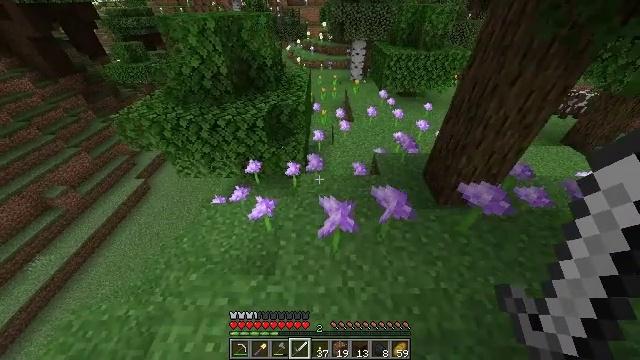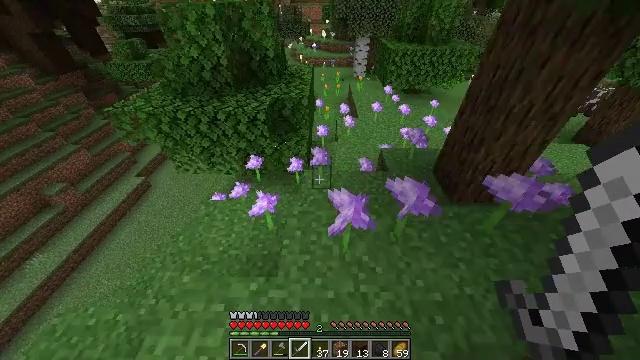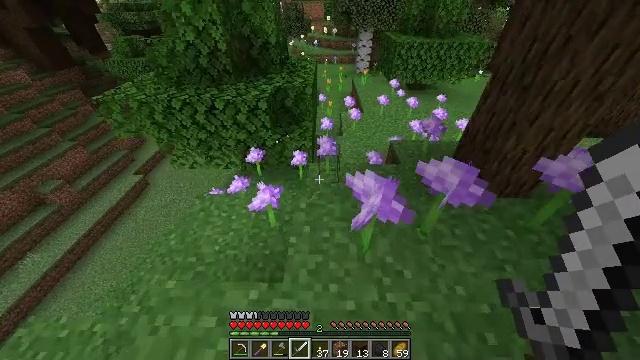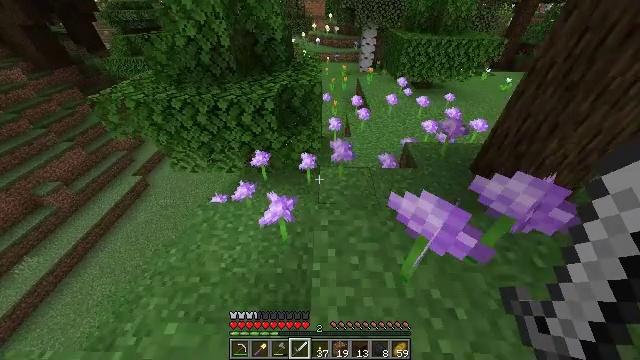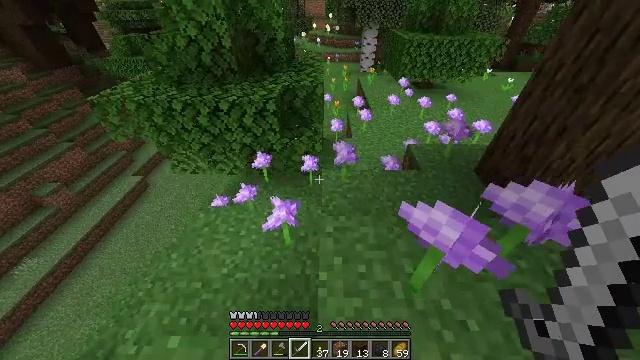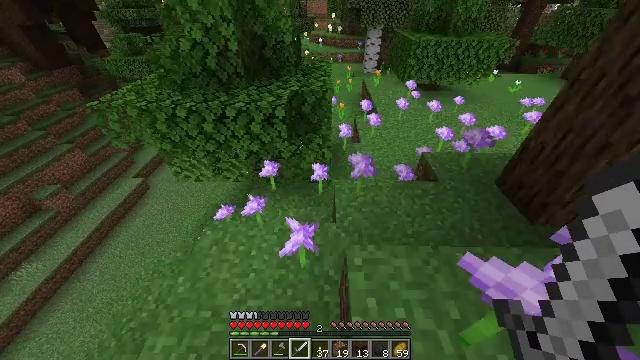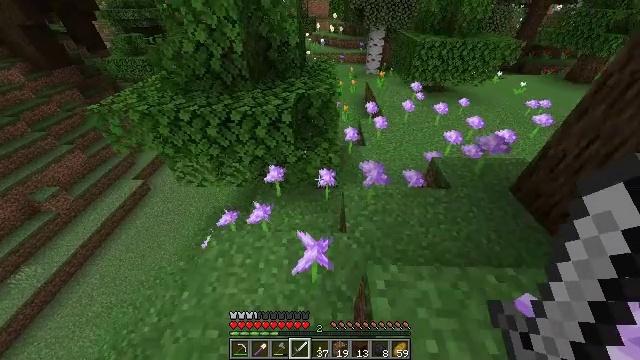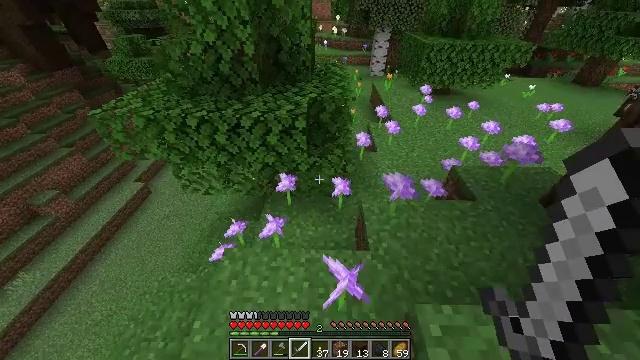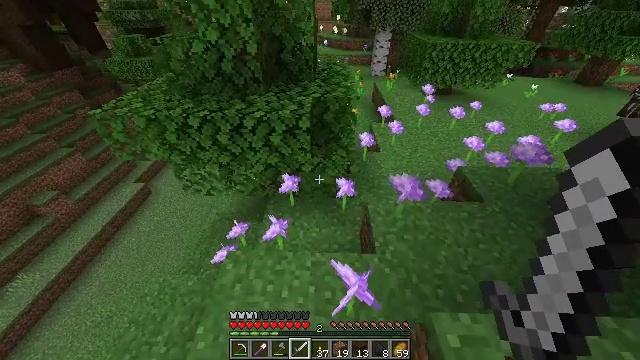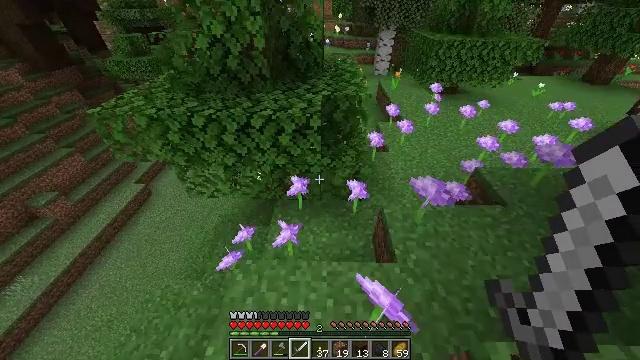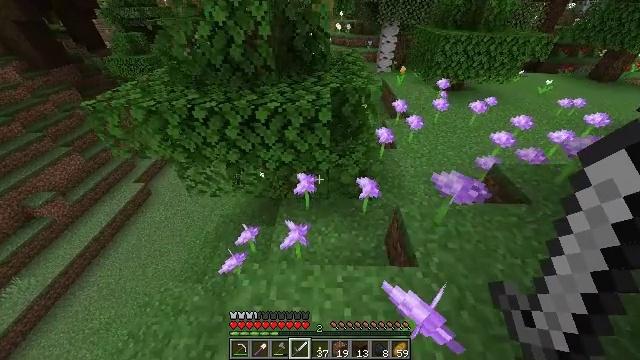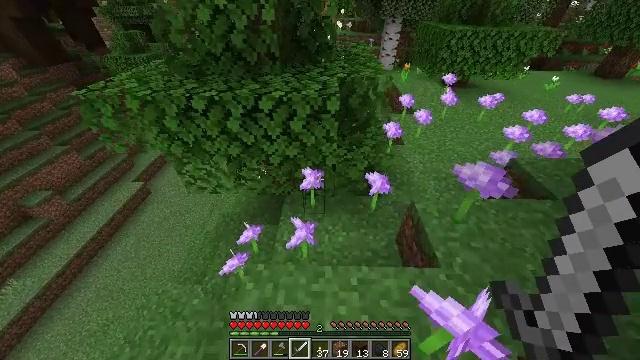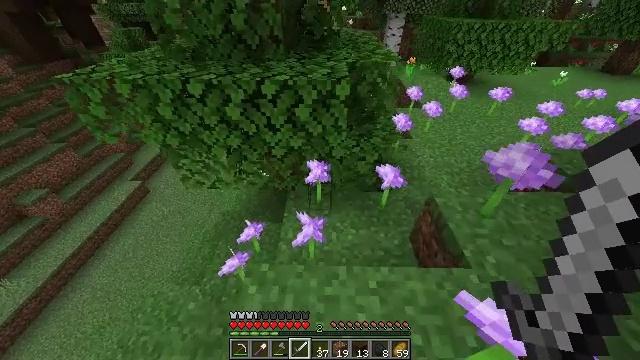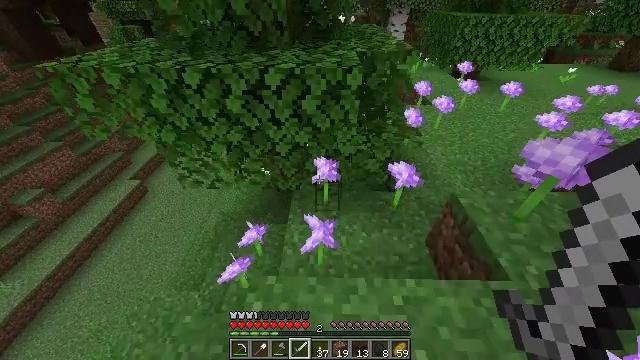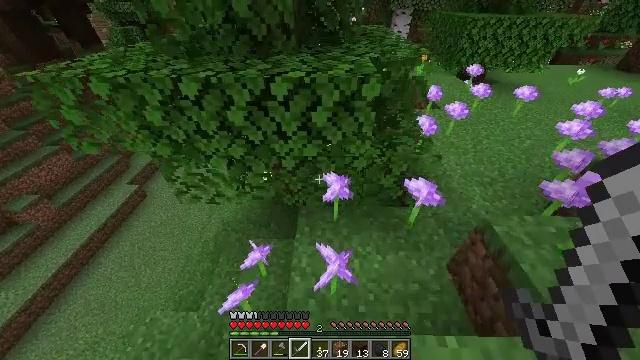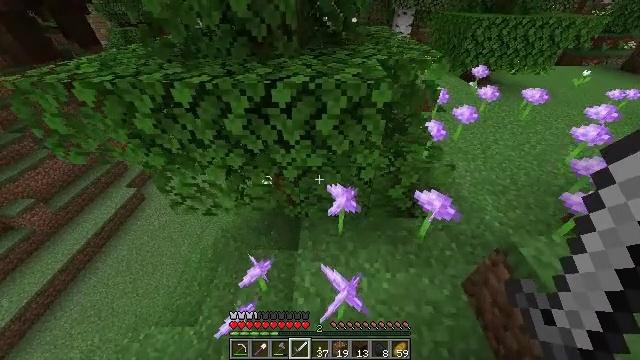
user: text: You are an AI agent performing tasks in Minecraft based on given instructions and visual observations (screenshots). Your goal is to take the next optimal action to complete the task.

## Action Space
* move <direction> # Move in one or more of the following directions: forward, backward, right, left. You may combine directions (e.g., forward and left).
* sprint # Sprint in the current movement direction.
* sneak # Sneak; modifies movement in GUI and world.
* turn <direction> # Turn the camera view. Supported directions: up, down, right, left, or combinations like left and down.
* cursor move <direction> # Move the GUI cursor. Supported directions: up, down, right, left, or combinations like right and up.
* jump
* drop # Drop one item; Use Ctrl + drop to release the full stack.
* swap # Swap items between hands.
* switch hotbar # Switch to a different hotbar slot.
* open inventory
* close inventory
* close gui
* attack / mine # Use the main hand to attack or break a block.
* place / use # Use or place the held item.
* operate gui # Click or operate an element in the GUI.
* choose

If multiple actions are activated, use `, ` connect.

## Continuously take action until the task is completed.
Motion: motion action
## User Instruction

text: Break the hay block to collect it.
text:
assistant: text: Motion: move forward and move left, sprint
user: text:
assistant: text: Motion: move forward and move left, sprint
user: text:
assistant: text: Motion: move forward and move left, sprint
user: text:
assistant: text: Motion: move forward and move left, sprint
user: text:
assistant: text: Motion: move forward and move left, sprint
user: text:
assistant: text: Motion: move forward and move left, sprint
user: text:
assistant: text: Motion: move forward and move left, sprint
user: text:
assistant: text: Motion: move forward and move left, sprint
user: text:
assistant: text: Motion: move forward and move left, sprint
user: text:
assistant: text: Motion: move forward and move left, sprint
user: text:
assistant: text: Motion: move forward, sprint
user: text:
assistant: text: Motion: move forward, sprint
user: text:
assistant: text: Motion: move forward, sprint
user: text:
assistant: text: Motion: move forward, sprint
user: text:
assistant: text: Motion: move forward, sprint
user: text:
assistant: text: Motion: move forward and move left, sprint
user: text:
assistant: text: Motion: move forward and move left, sprint
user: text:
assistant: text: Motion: move forward and move left, sprint, turn left
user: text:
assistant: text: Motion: move forward and move left, sprint, turn left
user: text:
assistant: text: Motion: move forward and move left, sprint, turn left
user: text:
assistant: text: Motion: move forward and move left, sprint, turn left
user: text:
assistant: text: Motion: move forward and move left, sprint, turn left
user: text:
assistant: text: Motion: move forward and move left, sprint
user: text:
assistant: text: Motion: move forward and move left, sprint
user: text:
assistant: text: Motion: move forward and move left, sprint
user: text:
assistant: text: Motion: move forward, sprint
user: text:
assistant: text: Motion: move forward, sprint
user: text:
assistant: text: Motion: move forward, sprint
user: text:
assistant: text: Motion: move forward, sprint
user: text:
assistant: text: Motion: move forward, sprint